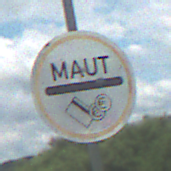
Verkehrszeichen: MautflichtigeStrecke
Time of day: Midday
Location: Outdoor (Nature)
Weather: PartlyCloudy
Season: NotSpecified
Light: Natural